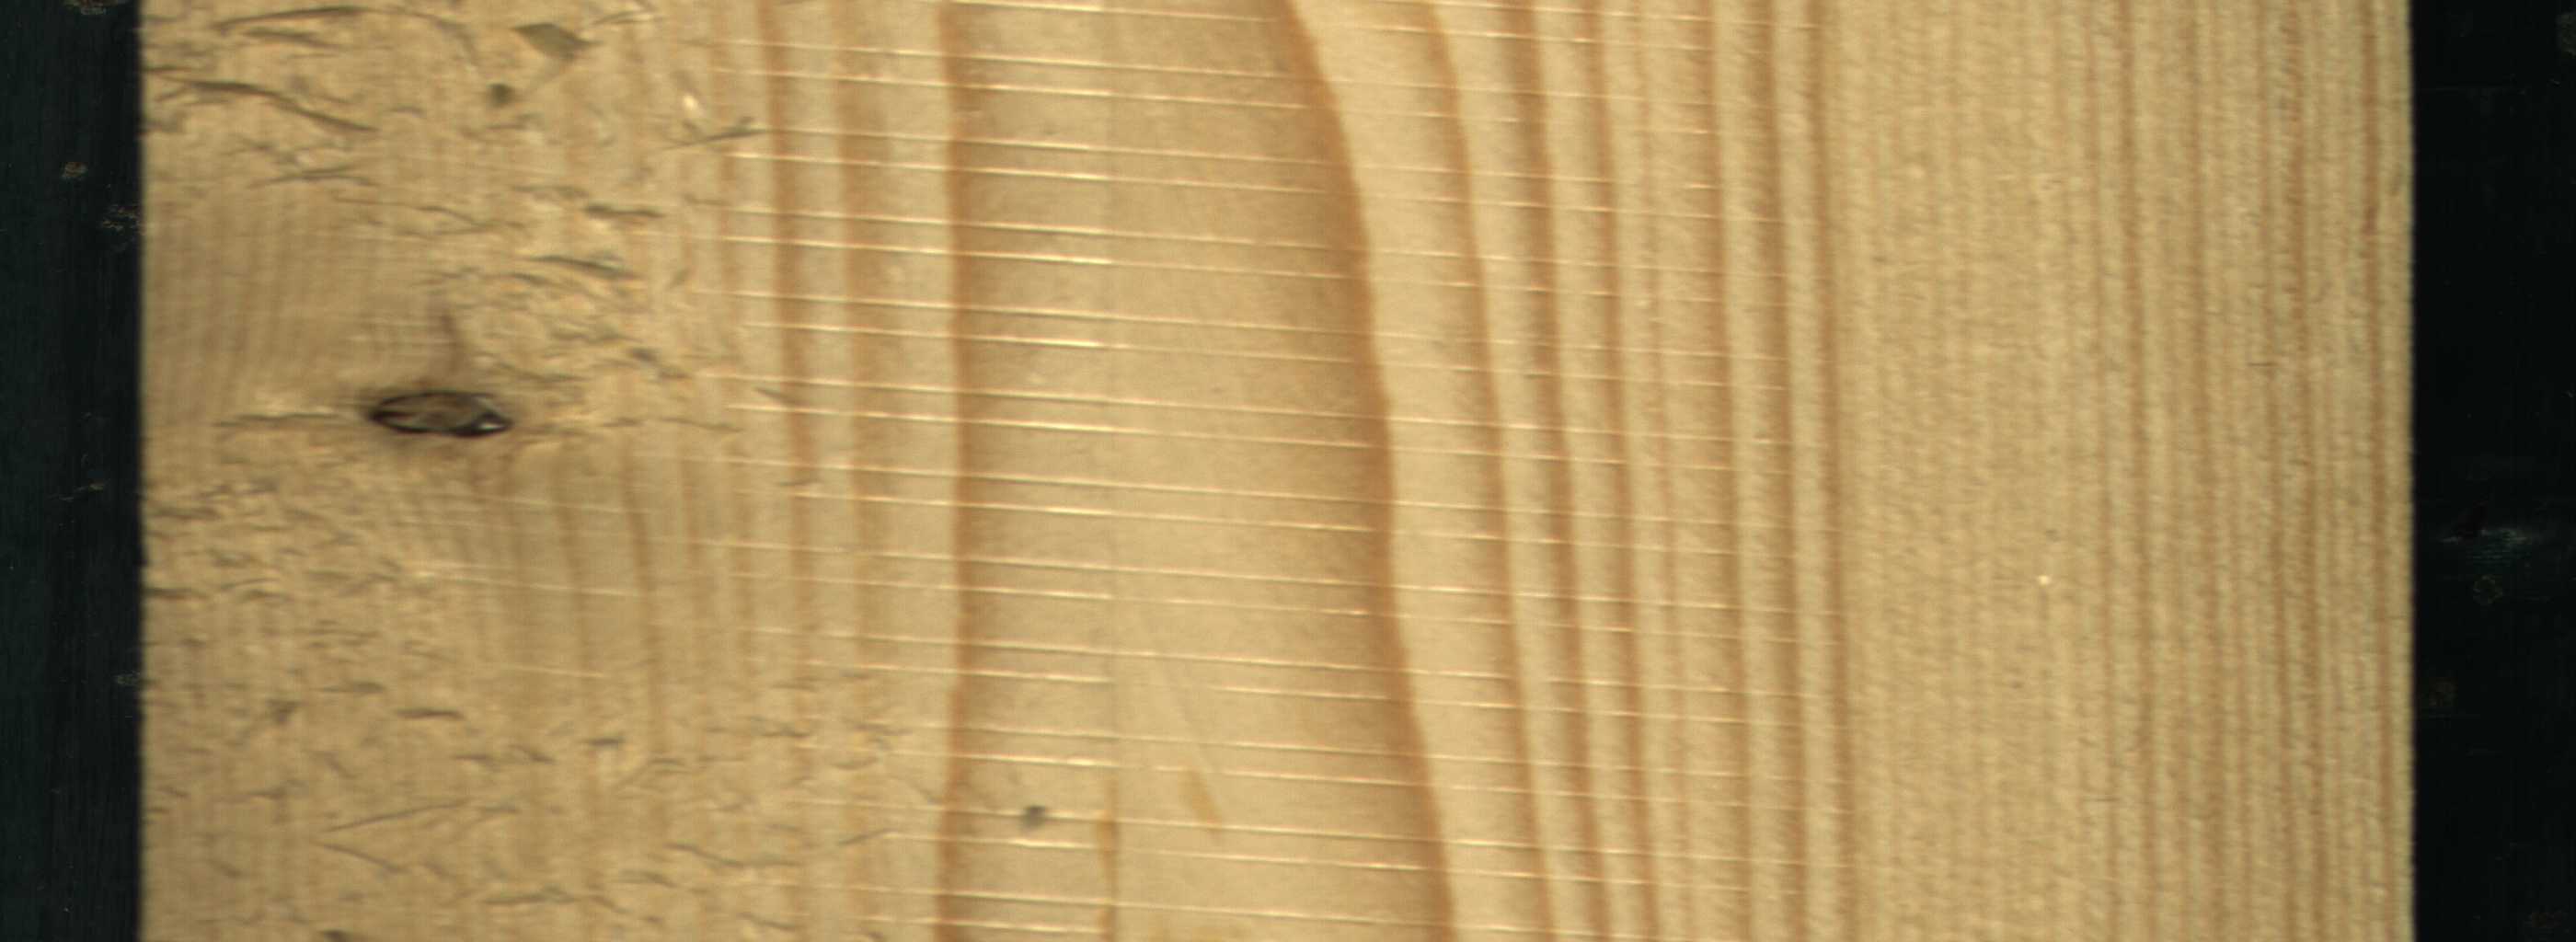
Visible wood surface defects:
Dead_Knot